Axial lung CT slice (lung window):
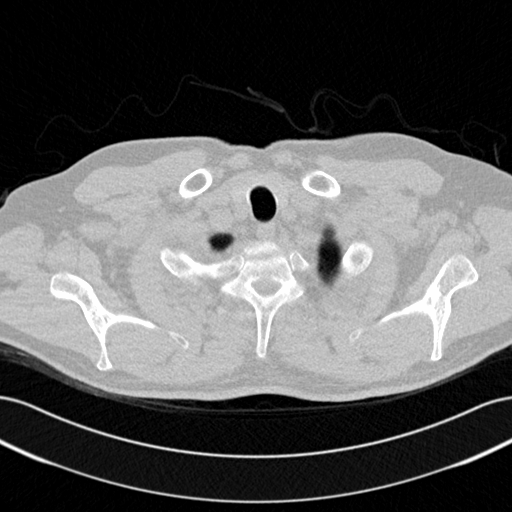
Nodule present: no